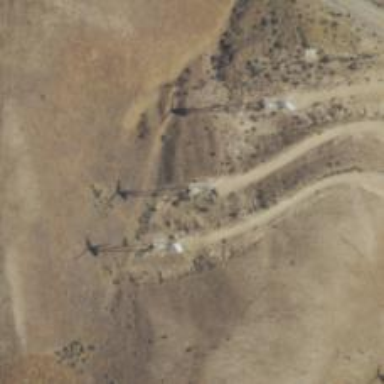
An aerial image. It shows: Wind power generator employing wind turbines.